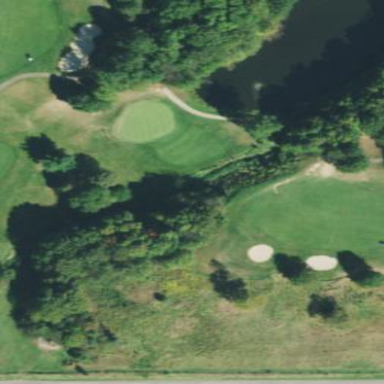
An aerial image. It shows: The area is marked as out of bounds on the golf course.